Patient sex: F
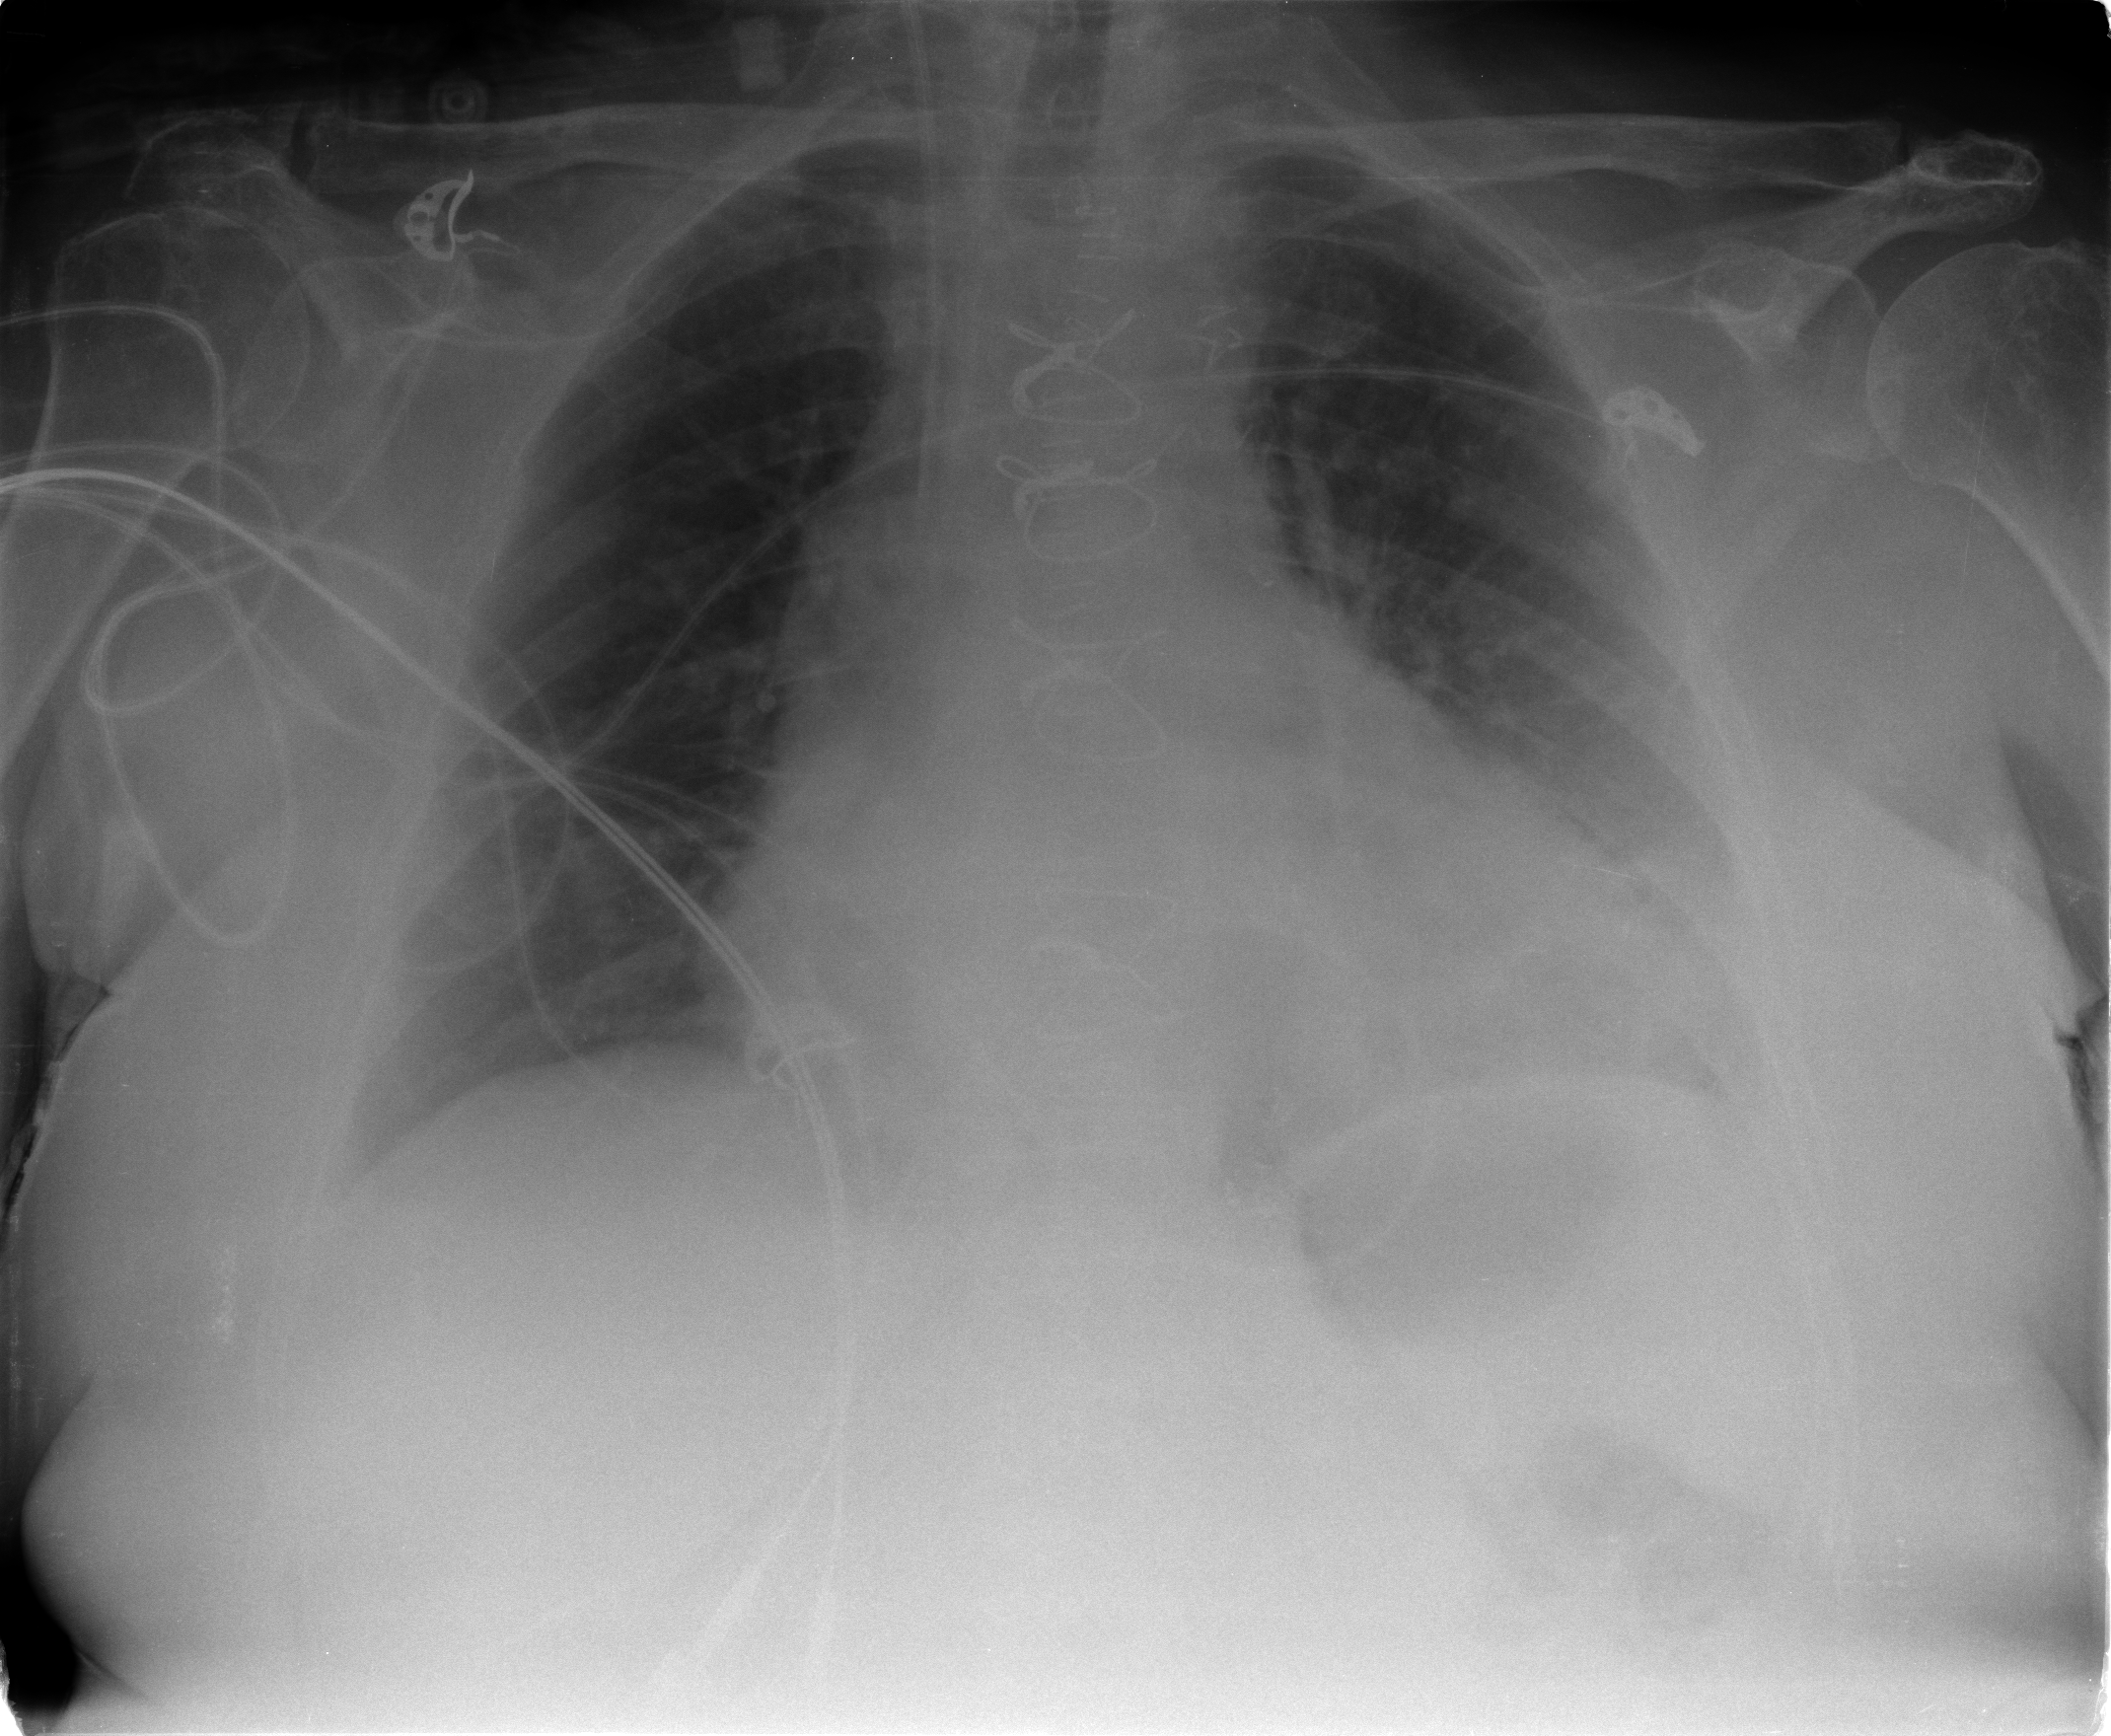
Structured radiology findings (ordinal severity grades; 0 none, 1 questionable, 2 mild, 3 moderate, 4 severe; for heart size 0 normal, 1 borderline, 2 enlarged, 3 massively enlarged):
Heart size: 2
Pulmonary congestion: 2
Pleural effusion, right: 2
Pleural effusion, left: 2
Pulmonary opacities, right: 0
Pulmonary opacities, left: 1
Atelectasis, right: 2
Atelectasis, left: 2